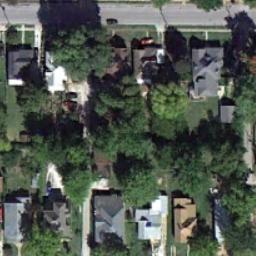
Label: residential